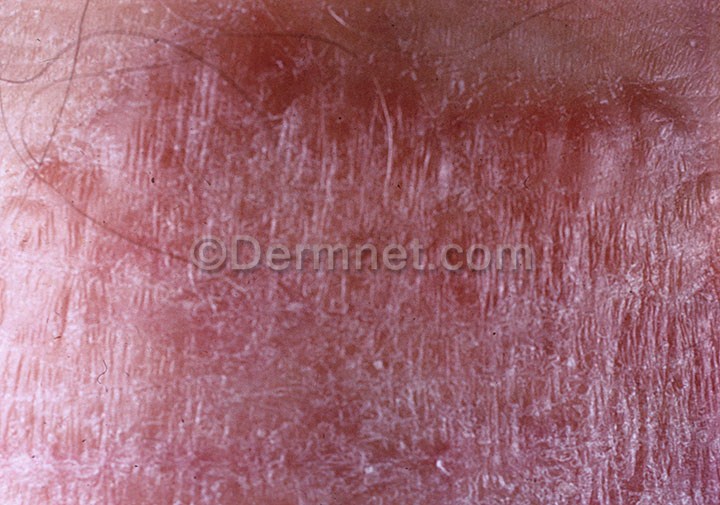
Disease: Cellulitis Impetigo and other Bacterial Infections